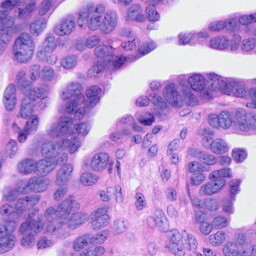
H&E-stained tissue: Ovarian